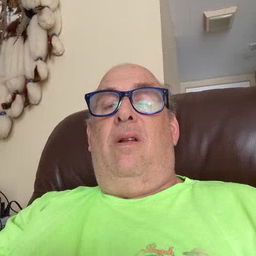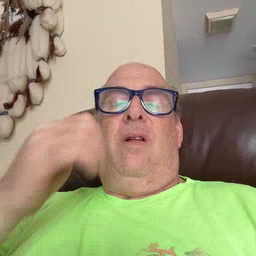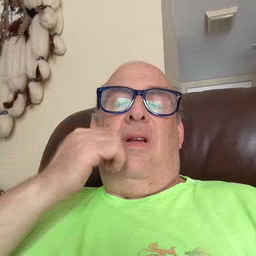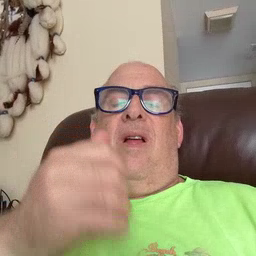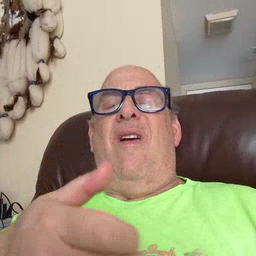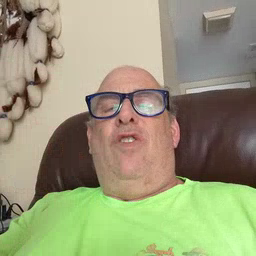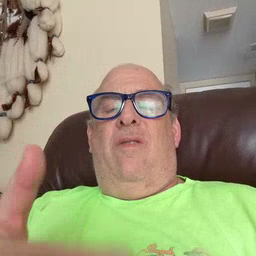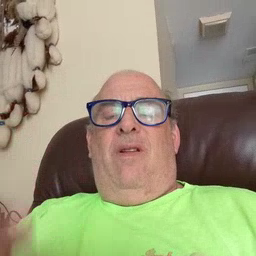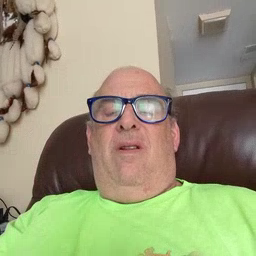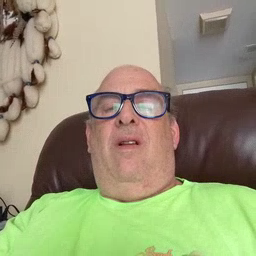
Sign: every